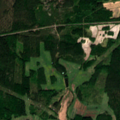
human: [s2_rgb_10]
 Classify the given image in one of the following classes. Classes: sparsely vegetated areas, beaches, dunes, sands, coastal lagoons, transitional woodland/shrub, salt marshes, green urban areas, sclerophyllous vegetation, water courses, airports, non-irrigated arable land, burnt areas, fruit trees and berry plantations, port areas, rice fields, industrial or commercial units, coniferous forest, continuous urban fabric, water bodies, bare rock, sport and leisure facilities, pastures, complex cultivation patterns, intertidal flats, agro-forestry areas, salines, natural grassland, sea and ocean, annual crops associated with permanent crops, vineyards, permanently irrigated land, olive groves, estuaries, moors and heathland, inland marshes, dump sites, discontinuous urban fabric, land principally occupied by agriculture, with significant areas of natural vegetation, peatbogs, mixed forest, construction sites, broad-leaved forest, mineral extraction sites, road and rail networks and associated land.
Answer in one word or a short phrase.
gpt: non-irrigated arable land, land principally occupied by agriculture, with significant areas of natural vegetation, coniferous forest, mixed forest